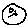
Label: moon